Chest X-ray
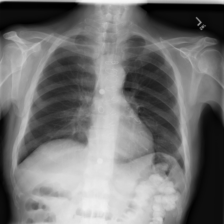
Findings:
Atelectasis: negative
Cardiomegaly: negative
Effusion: positive
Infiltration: negative
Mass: negative
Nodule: negative
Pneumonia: negative
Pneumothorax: negative
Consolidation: negative
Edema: negative
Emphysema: negative
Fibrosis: negative
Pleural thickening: negative
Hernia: negative